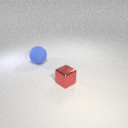
large blue rubber sphere behind small red metal cube